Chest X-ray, PA view. Patient: 56 years old, sex M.
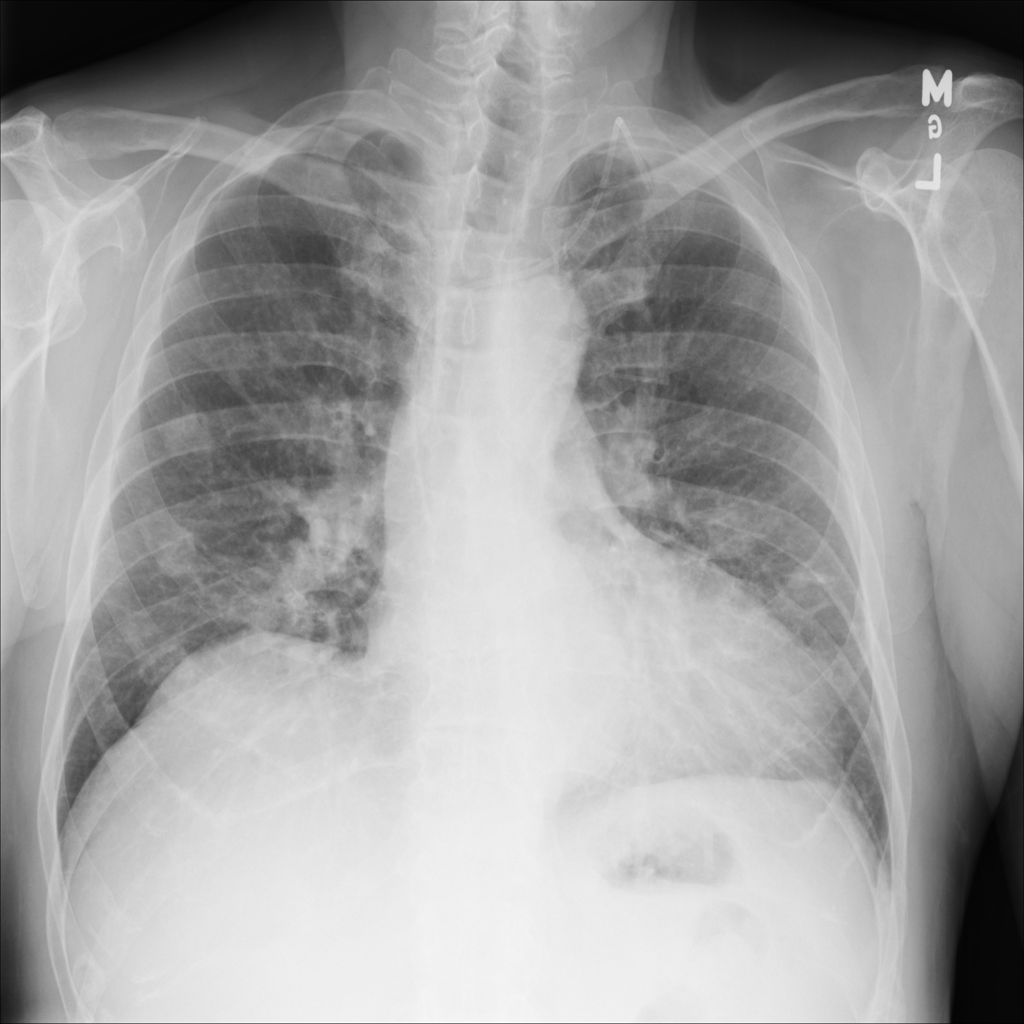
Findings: Effusion, Infiltration